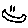
Label: smiley face